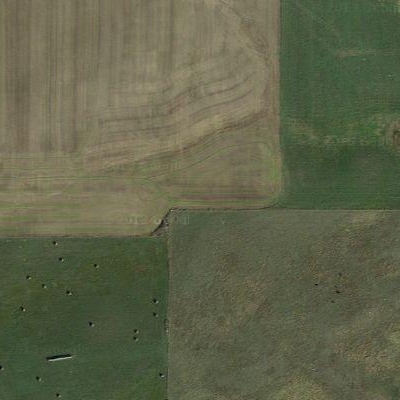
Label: Field